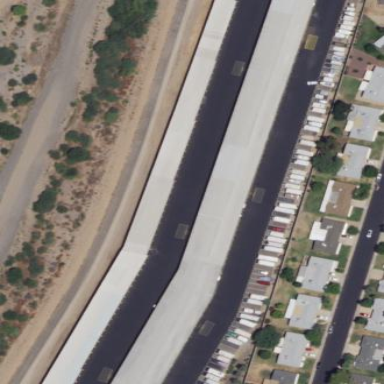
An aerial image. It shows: Storage rental shop.